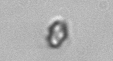
Label: Heterocapsa_rotundata